Question: I have a 'Sub' that reads lines from a CSV and outputs the data in to an Excel table. Or at least it's supposed to...
I first clear the table and delete all rows using this function, although I notice that the first data row always remains.
'''
Sub ClearTableData(ByRef Table As ListObject)
On Error Resume Next
Table.DataBodyRange.Offset(0, 0).Resize( _
Table.DataBodyRange.Rows.Count, _
Table.DataBodyRange.Columns.Count).Rows.Delete
On Error GoTo 0
End Sub
'''
Now I attempt to repopulate the table, but things are not quite right. The first row from the CSV is correctly inserted in to row 1 of the table, but after that all rows from the CSV are inserted underneith the table, one row after the other.
I've inserted a screenshot after the code below to show what is happening. How can I correctly output the CSV data in to the table?
'''
Sub UpdateTableData(ByRef Table As ListObject, ByVal resultsFileName As String)
Dim BackupResults As Integer ' Dummy to loop through the backup results file
Dim thisLine As String ' The current line being read from the backup results file
Dim newRow As ListRow ' The new table row to use
BackupResults = FreeFile()
Open resultsFileName For Input As #BackupResults ' Open the backup results file
While Not EOF(BackupResults)
Line Input #BackupResults, thisLine ' Grab the current line from '#BackupResults'
Set newRow = Table.ListRows.Add ' Add a new table row
Dim rowNum As Integer
rowNum = Table.DataBodyRange.Rows.Count ' Set the row number to output this line to
Dim parts() As String
parts = Split(thisLine, ",") ' Split 'thisLine' into invidual parts
Dim part As Variant
Dim colNum As Integer: colNum = 1
For Each part In parts ' Loop through all 'parts' and output it to the correct table column
If Trim(part) <> "" Then
newRow.Range.Cells(rowNum, colNum).Value = Trim(part) ' Output the 'part' to its cell
colNum = colNum + 1
End If
Next
Wend
Close #BackupResults ' Close the backup results file
Set newRow = Nothing ' Destroy the 'newRow' object
End Sub
'''

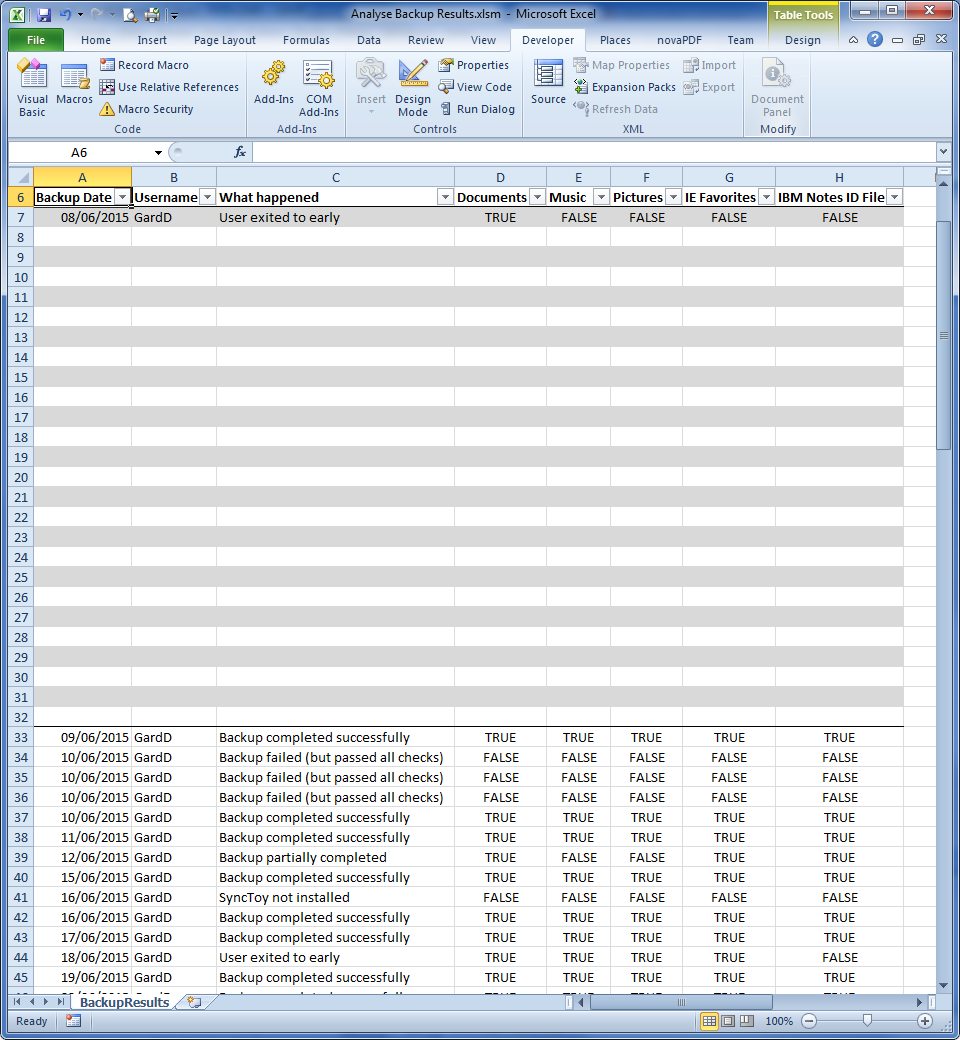
Answer: Suppose starting with a Table with only headings, the first 'Set newRow = Table.ListRows.Add' will add a new empty row into the Table. The 'rowNum = Table.DataBodyRange.Rows.Count'then will be 1. So 'newRow.Range.Cells(rowNum, colNum).Value = Trim(part)' will put the data into row 1 of the 'newRow'. Row 1 ist the 'newRow' itself.
The second 'Set newRow = Table.ListRows.Add' will again add a new empty row into the Table. The 'rowNum = Table.DataBodyRange.Rows.Count'then will be 2. So 'newRow.Range.Cells(rowNum, colNum).Value = Trim(part)' will put the data into row 2 of the 'newRow'. This is one row below the 'newRow'. This will further be the case with the third, the fourth, the nth occurance of 'Set newRow = Table.ListRows.Add'.
So the result will be what you had seen. Row 1 correct, then n new added Rows and the data below of them.
The 'newRow' in your code is one new empty row already. So the 'rowNum' is not necessary.
'''
newRow.Range.Cells(1, colNum).Value = Trim(part)
'''
will ever put your data into the colNum of the first row into the 'Range' of your 'newRow', which is the 'newRow' itself.